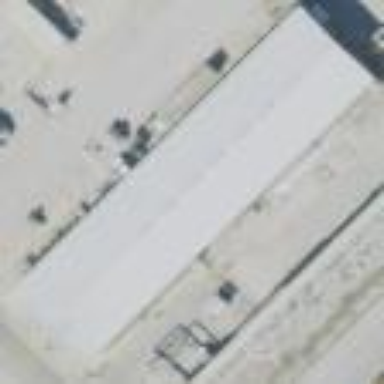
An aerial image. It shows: Industrial building.